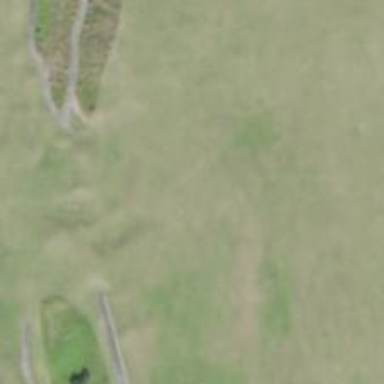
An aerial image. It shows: View of golf hole.